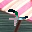
Label: 7